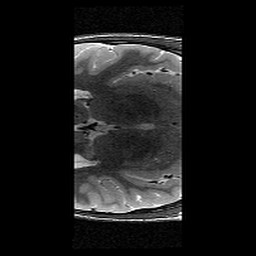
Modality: T2w
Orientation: axial
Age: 13
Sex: male
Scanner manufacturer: siemens
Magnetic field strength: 3 T
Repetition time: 8.46 s
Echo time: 0.067 s